Question: I would like to learn difference between and terms on Ranorex tool. Here is an image from my exercise :

Thanks in advance.
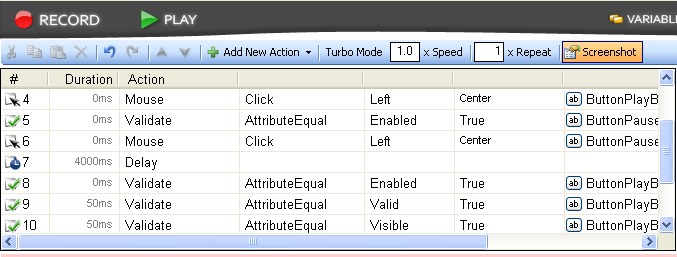
Answer: In Ranorex the term "Delay" refers to an action that the system will take, i.e. it will DELAY execution of the test for an amount of time (the Duration to be exact).
A "Duration" on a test step is the time to wait BEFORE THE NEXT STEP IS EXECUTED. This is important because it is backwards from what many might understand. Duration does not delay the step it is on, but instead delays the next step.